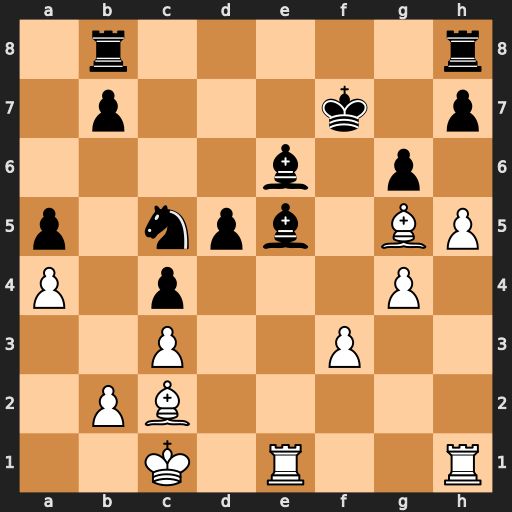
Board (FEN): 1r5r/1p3k1p/4b1p1/p1npb1BP/P1p3P1/2P2P2/1PB5/2K1R2R
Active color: w
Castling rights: -
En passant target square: -
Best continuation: Rxe5 Nd3+ Bxd3